Question: I need some clarification on calculation for numbers.
Actually I have selected the three cells which contains some number, then I have do the fill series by drag and fill method.
But I don't know how calculate and display the for numbers.
So anyone can suggest your idea for the calculation? using any formula for the calculation?

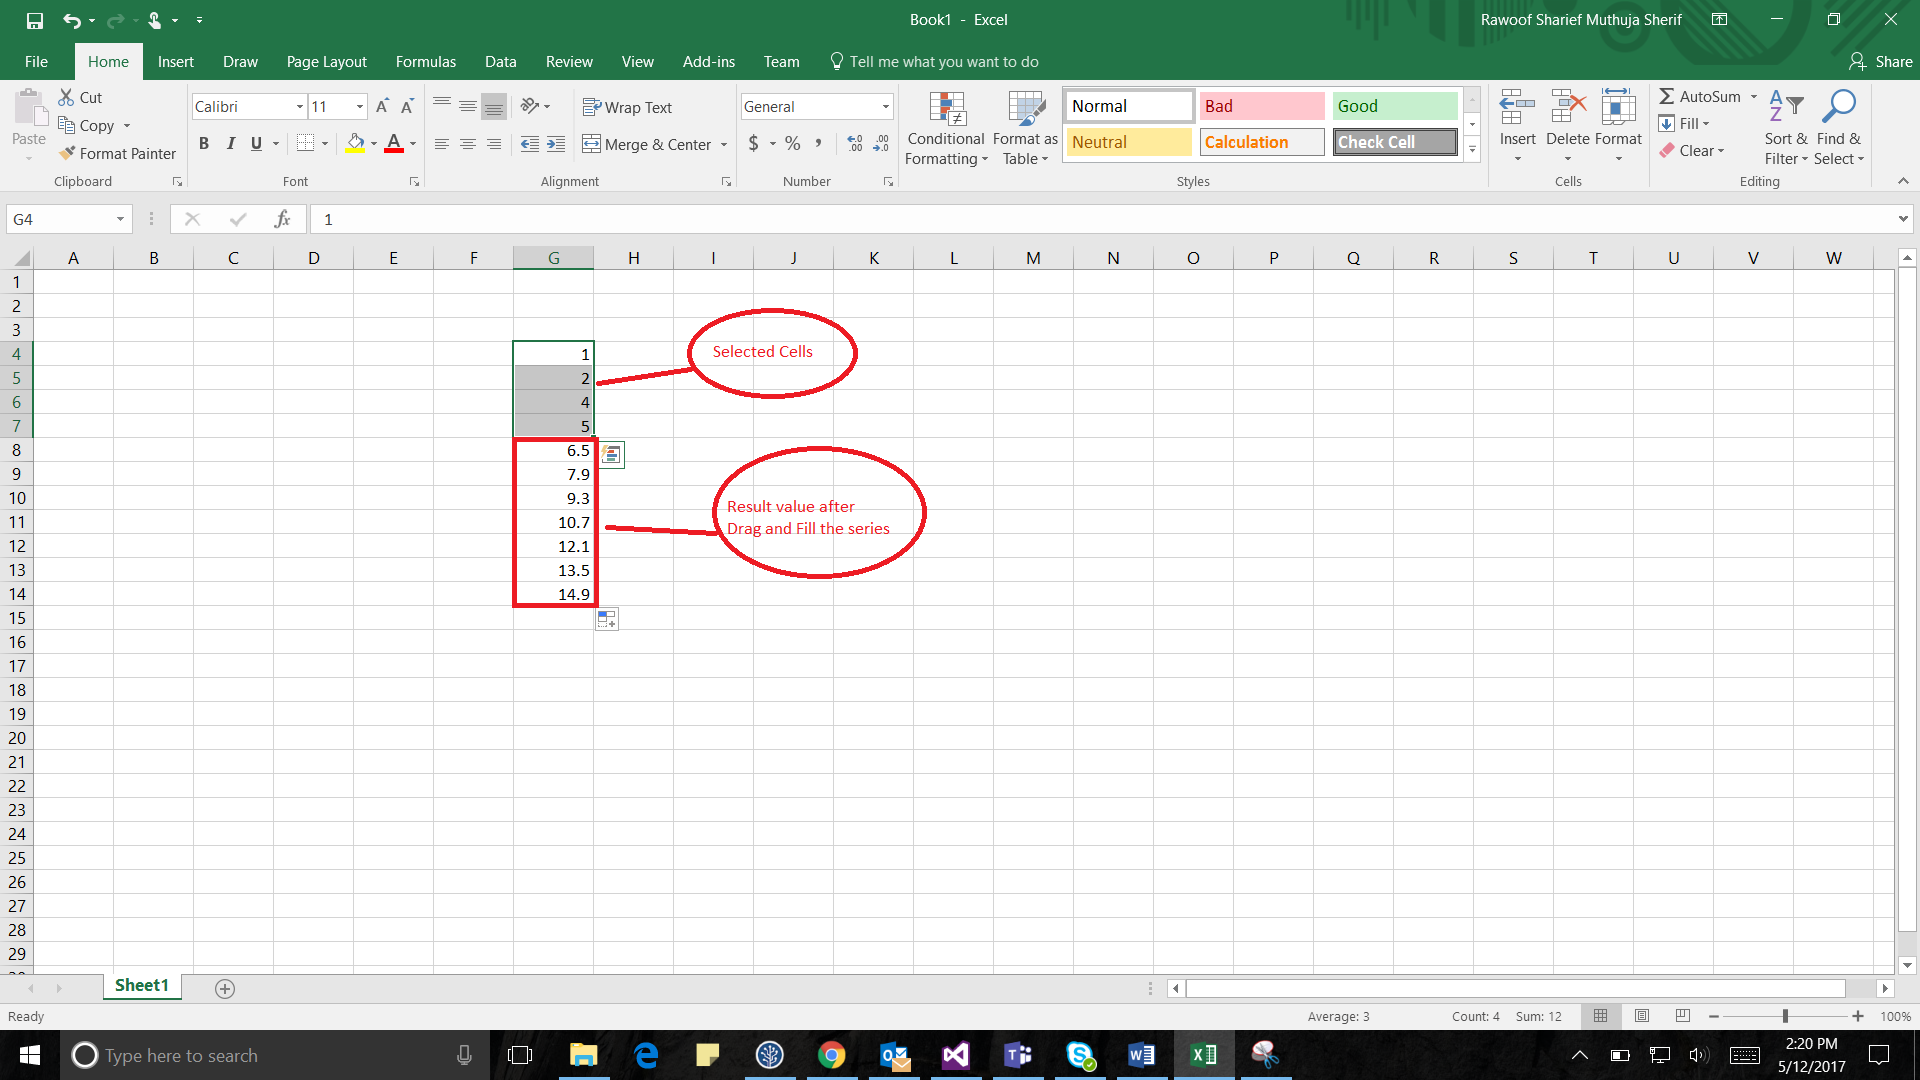
Answer: Excel calculates the linear trend line. This is done by:
'''
a = 4 x {(1 * 1) +( 2 * 2) + (3 * 4) + (4 * 5)} = 148
b = (1 + 2 + 3 + 4) x (1 + 2 + 4 + 5) = 120
c = 4 x (1^2 + 2^2 + 3^2 + 4^2) = 120
d = (1 + 2 + 3 + 4)^2 = 100
'''
The step value = (a - b) / (c - d) = 1.4
Next you need the intercept
'''
e = (1 + 2 + 4 + 5) = 12
f = step value x (1 + 2 + 3 + 4) = 14
'''
The intercept = (e - f) / n = -0.5
This gives you the forumla of -0.5 + 1.4x
so for the 5th value this is -0.5 + 1.4 * 5 = 6.5
Every value after this is an addition of 1.4